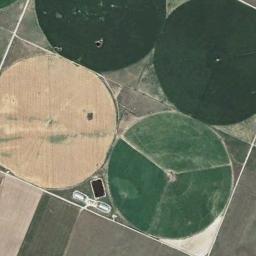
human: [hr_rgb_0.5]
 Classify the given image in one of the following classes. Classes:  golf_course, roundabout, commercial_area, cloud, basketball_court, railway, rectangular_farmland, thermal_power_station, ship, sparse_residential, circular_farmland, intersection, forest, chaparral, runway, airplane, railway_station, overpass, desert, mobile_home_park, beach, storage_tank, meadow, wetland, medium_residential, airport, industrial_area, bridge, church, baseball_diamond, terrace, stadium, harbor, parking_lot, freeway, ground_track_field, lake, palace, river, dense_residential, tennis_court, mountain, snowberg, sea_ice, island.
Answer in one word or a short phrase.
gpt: circular_farmland